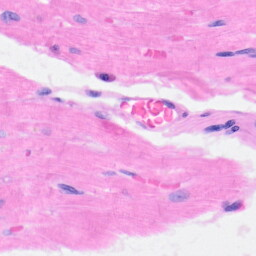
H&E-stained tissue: Heart